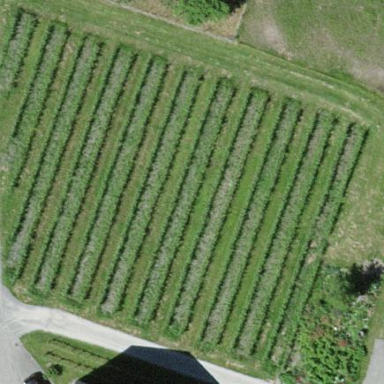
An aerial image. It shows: Vineyard growing grapes.